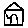
Label: house